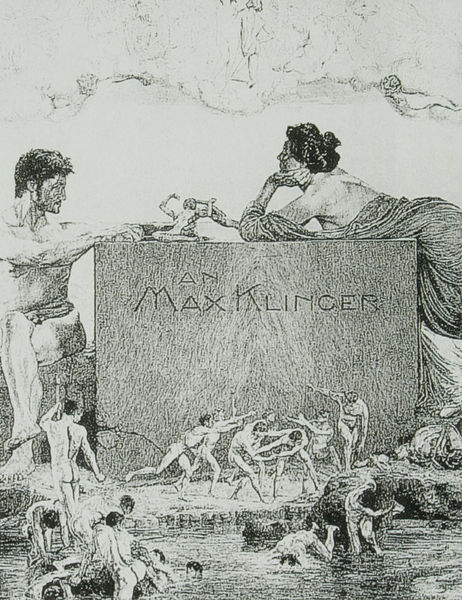
Titel: Frontizpiz; Ein Max Klinger gewidmetes Blatt
Künstler: Otto Greiner
Standort: (Seriendruck)
Schlagwörter: akt, felsen, gott, hand, himmel, kampf, kämpfer, mann, meer, nackt, umhang, vogel, wasser, wolken, baden, badende, fluss, frauen, landschaft, menschen, see, teich, ufer, bewegung, brust, finger, frau, frisur, geste, grau, haar, kleid, mund, männer, nase, profil, rücken, schwarz, weiss, zeichnung, blick, dame, tuch, wolke, tanz, arm, arme, falten, stein, steine, bach, natur, busch, gewand, haare, pose, sitzend, paar, personen, verbindung, tanzen, kinn, kinder, weiher, beine, dutt, hintern, schrift, liebe, ruhe, liegen, zwei, moderne, fels, grafik, graphik, romantik, jugendstil, spielen, sport, vergnügen, inschrift, homme, maler, klinger, max klinger, nackte, podest, liegend, sinnierend, bad, spiel, hell dunkel, nacktheit, penis, antike, badend, planschen, schwimmen, denkmal, traum, druck, lithographie, schwarzweiss, radierung, stich, gross, widmung, streit, text, rom, flirt, raphik, verführung, leben, begräbnis, quader, chwarz, grab, brief, freiheit, götter, toga, faun, griechenland, zwerg, femme, block, kupferstich, sportler, graus, ungeheuer, klettern, sieger, zwerge, grabmal, monument, klassizistisch, gedenkstein, riviere, ringen, spass, max, badeszene, steinblock, neuzeit, turnen, grabstein, beschädigt, schäkern, allemagne, sinnlichkeit, musse, riese, grece, athleten, gymnastik, an max klinger, buchsctaben, erinnern, garfik, kopfsprung, körperkult, riesen, ringer, spiel mit menschen, stichg, turnerbund, turnvater, lutte, +nackt, menschlein, max klincer, gymnastique